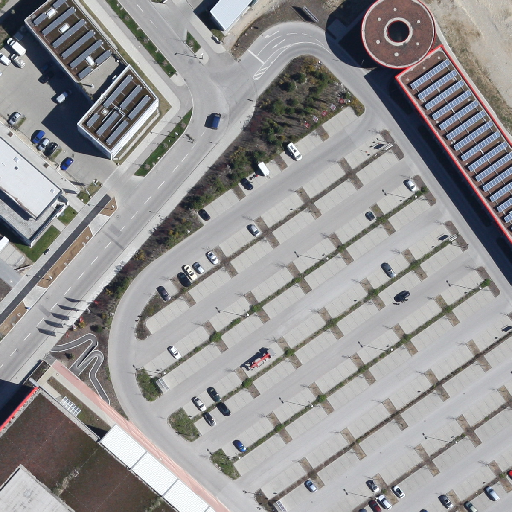
Referring expression: van in the parking area